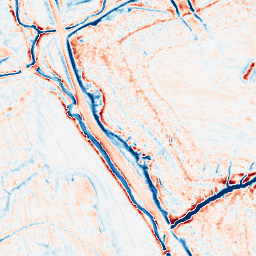
Category: edge_preserving
Decomposition family: anisotropic_diffusion
Decomposition parameters: iterations: 20
kappa: 30
gamma: 0.2
Upsampling method: regularized
Upsampling parameters: scale: 4
lambda_reg: 0.001
Upsampling scale: 4